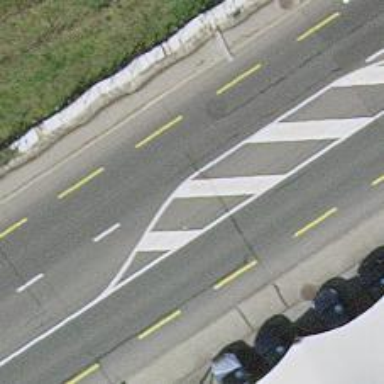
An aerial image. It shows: Primary highway with designated cycle lane.